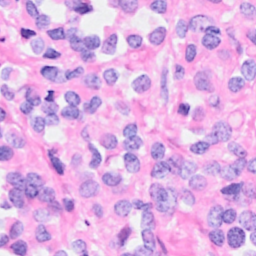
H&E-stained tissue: Breast